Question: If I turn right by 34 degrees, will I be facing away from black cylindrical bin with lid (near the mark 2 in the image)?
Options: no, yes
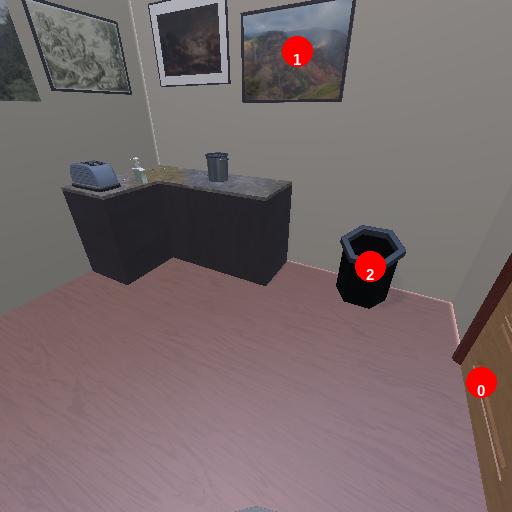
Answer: no